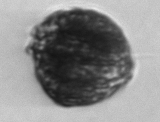
Label: Alexandrium_catenella